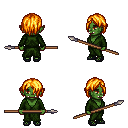
a pixel art fantasy rpg character, female body template, orc, green skin, green robe, metal pants, light blonde bangs hairstyle, ghillies, spear, four views (front, back, left, right), 2x2 character sprite sheet, small pixel art, hard edges, no anti-aliasing